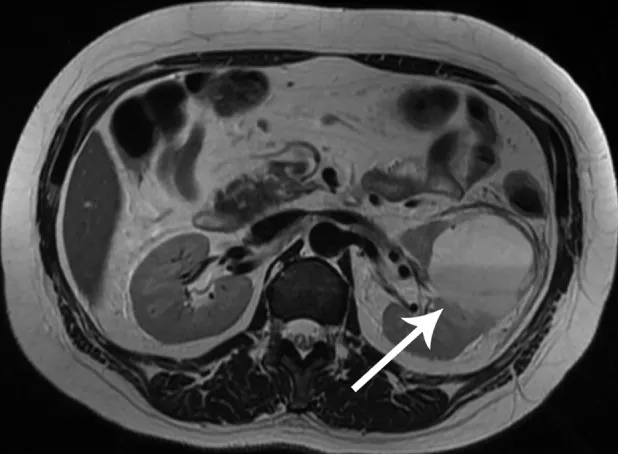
Suspect protrusion of the abscess to the cyst by MRI.
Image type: radiology (mri)